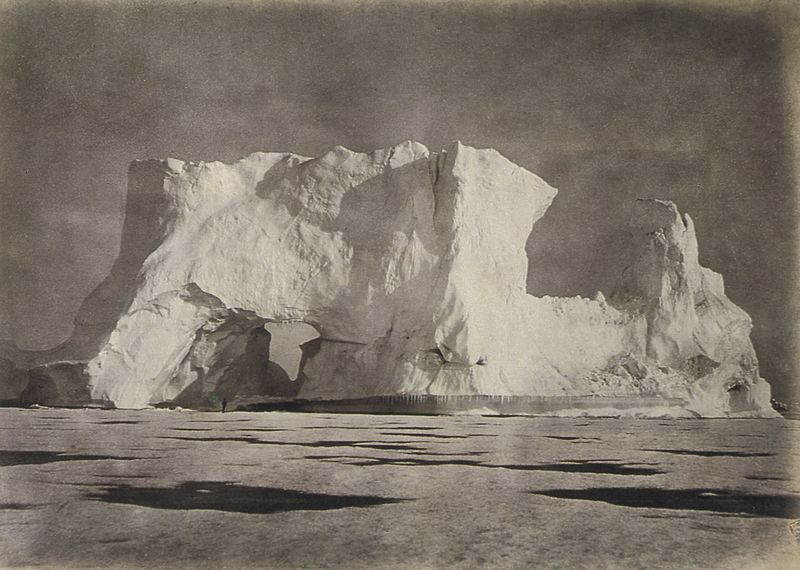
Titel: Eisberge im Baffinmeer
Künstler: Dunmore & Critcherson
Standort: New York
Institution: Sammlung "International Museum of Photography"
Schlagwörter: berg, felsen, himmel, mann, meer, schatten, wasser, weiß, wolken, see, grau, jahrhundertwende, licht, schwarz, eis, schnee, zaun, alt, wand, alte, mensch, spitze, einsamkeit, horizont, kalt, natur, weite, einsam, sonne, schiff, bogen, fläche, flächen, gebirge, gletscher, risse, monochrom, steil, winter, romantik, symmetrie, um 1900, durchgang, monumental, tor, foto, fotografie, photographie, durchblick, kälte, eisschicht, eisschollen, schwimmen, eisberg, form, groß, schwarz-weiß, loch, löcher, photo, grotte, reflektion, plateau, durchbruch, aufnahme, schroff, scholle, vereist, titanic, lücke, tympano, schollen, tafelberg, titanik, gräue, größenverhältnis, expedition, nordpol, arktis, eismeer, eisscholle, treibeis, antarktis, eisplatten, pol, südpol, gigantisch, abgeschmolzen, eisschmelze, eisspitze, etretat, landart, naturfotografie, nordmeer, oben ist unten und umgekehrt, polarmeer, schmelzeis, kaöt, eiszeit, eisfeld, eisplatte